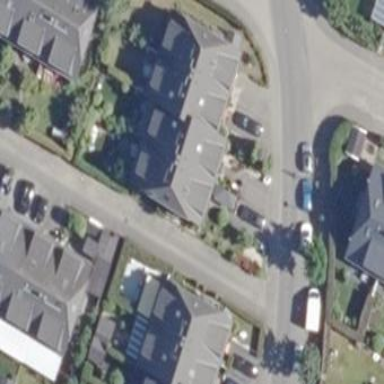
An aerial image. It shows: Terrace building with hipped roof shape.